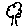
Label: tree